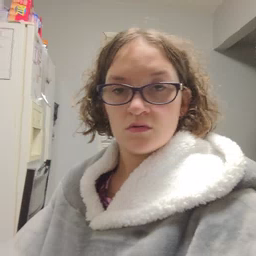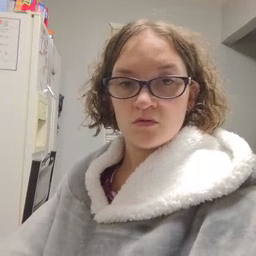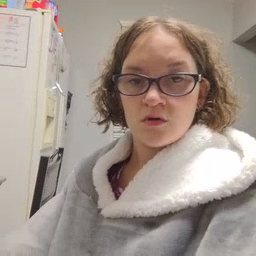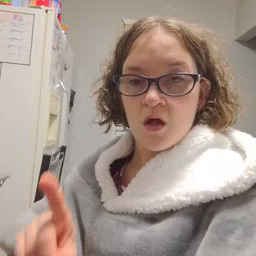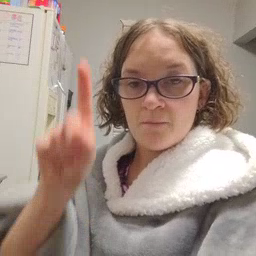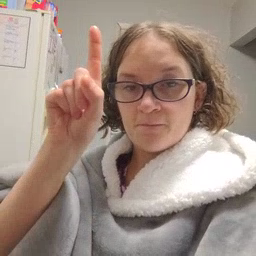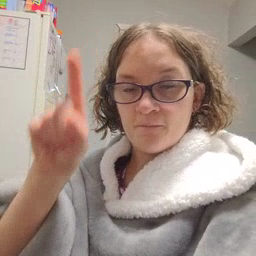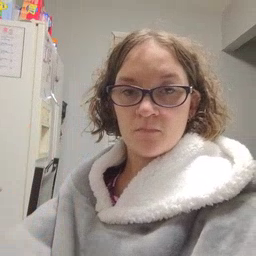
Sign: up